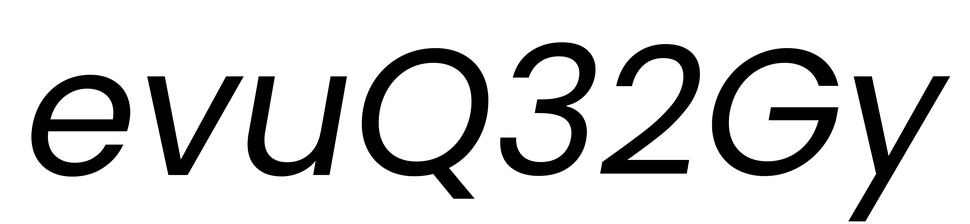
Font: Poppins-Italic